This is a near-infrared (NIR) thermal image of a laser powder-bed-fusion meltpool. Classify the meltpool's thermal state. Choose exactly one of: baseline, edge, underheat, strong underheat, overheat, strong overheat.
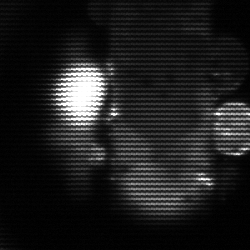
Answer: strong underheat